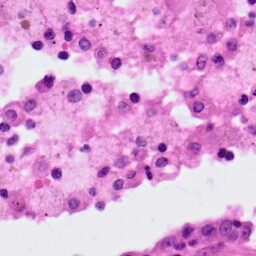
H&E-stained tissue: Lung